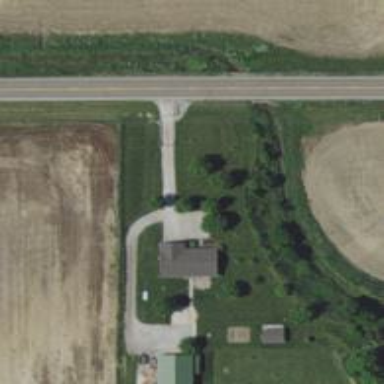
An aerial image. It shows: Driveway.